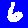
Digit: 6